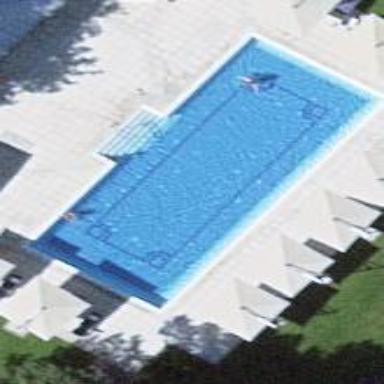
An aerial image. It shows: Swimming pool located in leisure land.